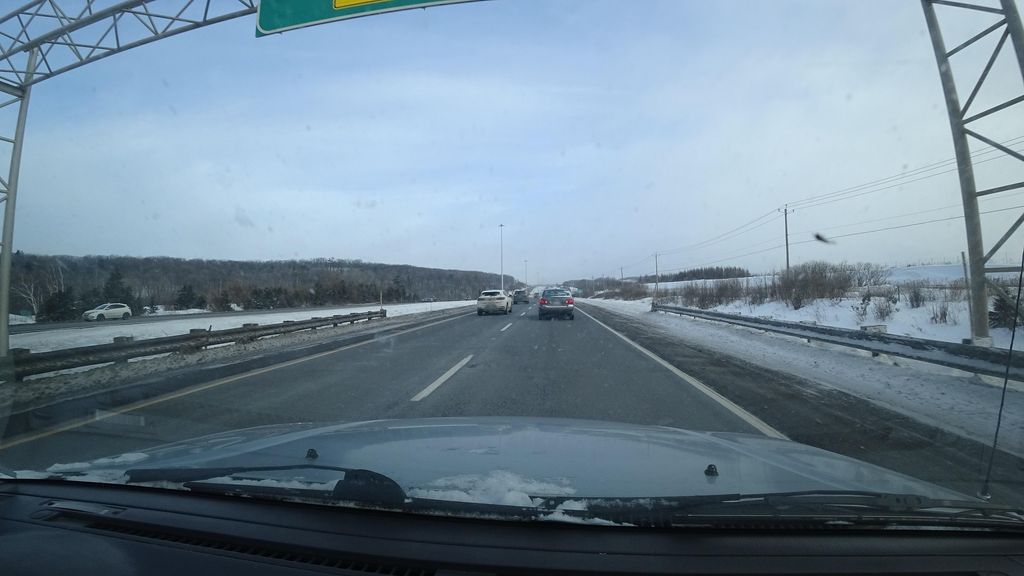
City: quebec_city